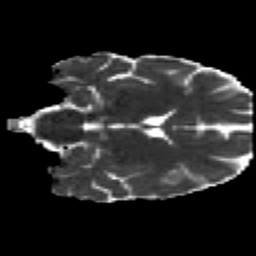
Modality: MD
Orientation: coronal
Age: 21
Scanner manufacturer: siemens
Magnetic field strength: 3 T
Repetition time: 2.2 s
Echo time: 0.084 s